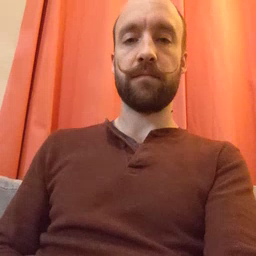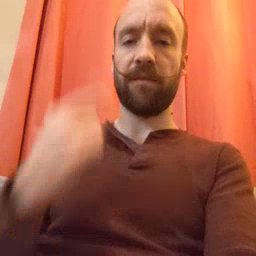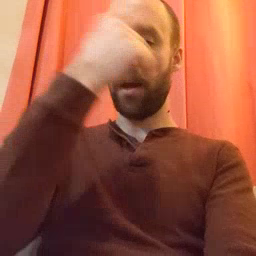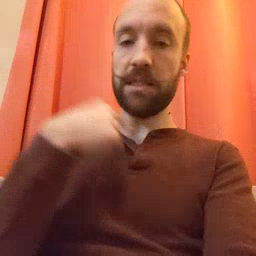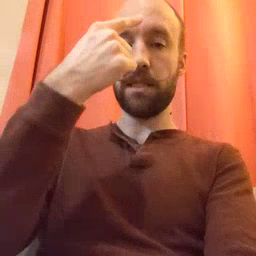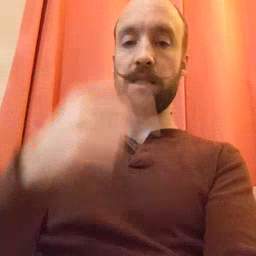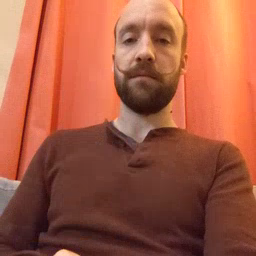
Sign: face